Chest X-ray. View position: PA
Patient age: 50
Patient sex: F
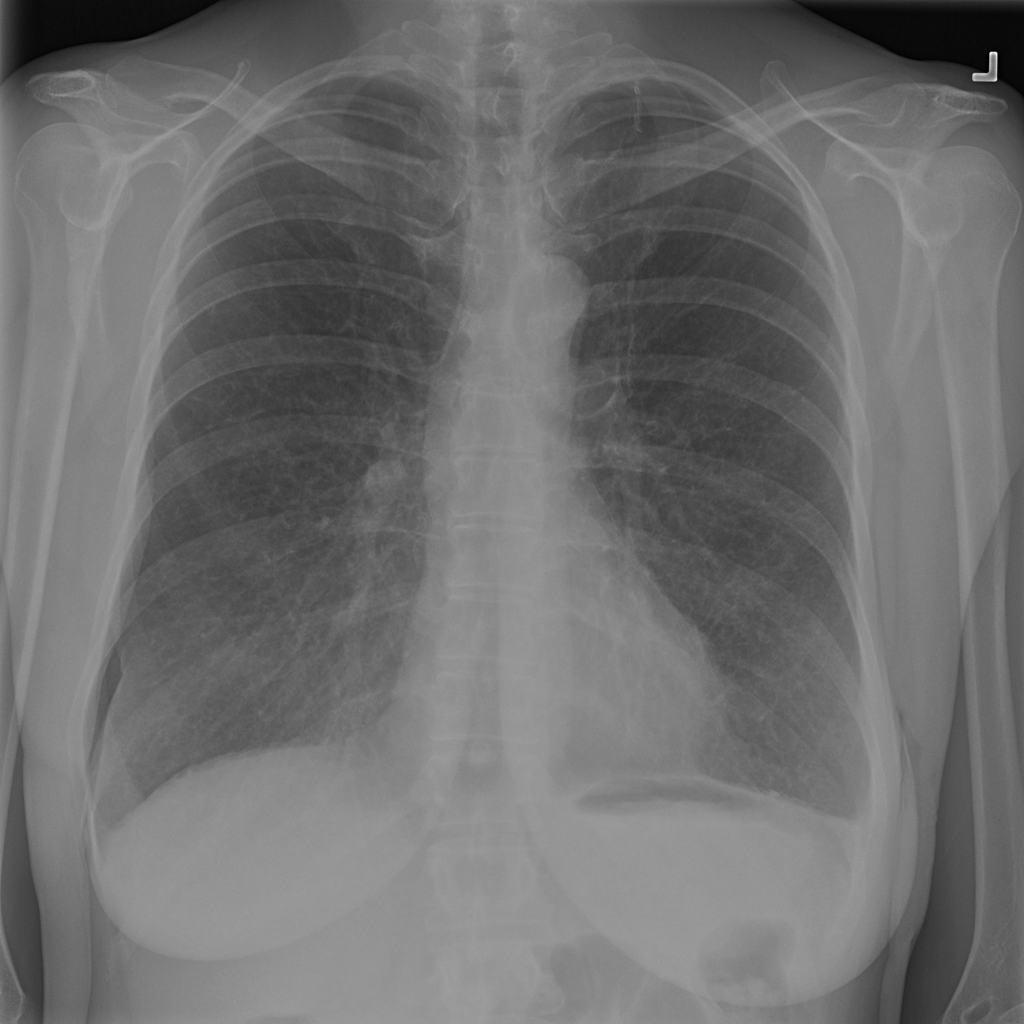
Finding: Pneumothorax